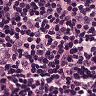
Metastatic tissue present: no